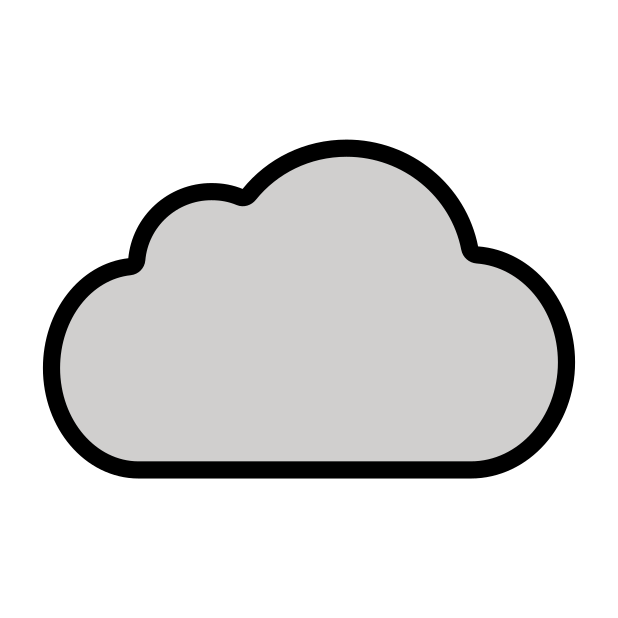
Emoji: ☁
Name: cloud
Unicode: 0x2601